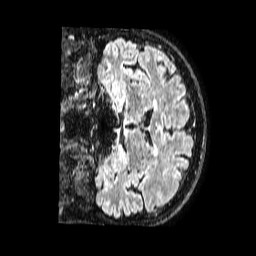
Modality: FLAIR
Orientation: coronal
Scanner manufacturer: philips
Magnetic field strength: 1.5 T
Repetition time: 4.8 s
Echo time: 0.3 s